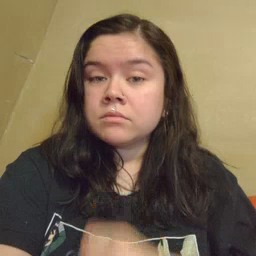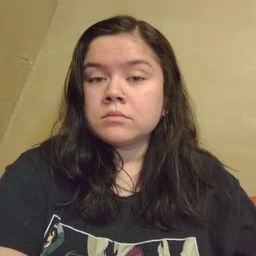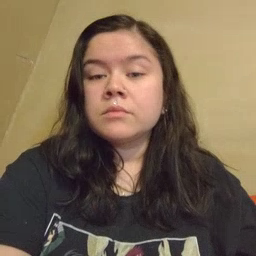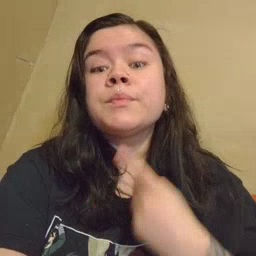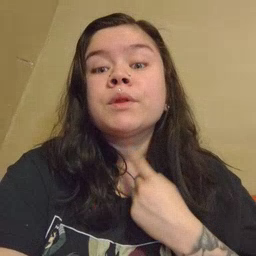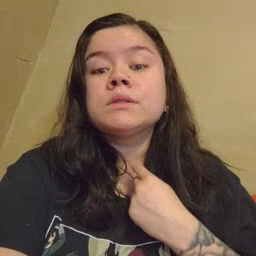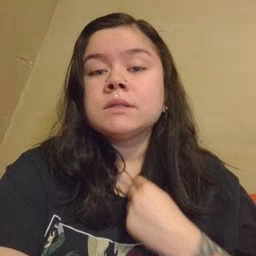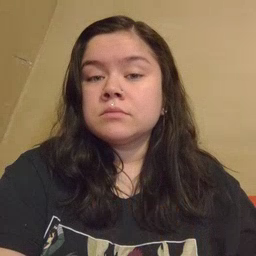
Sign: thirsty